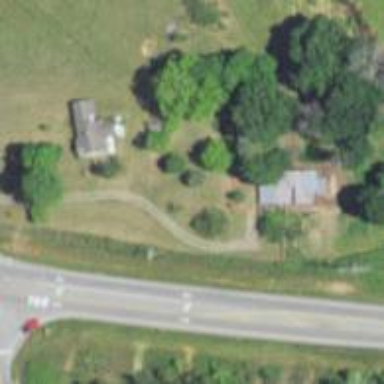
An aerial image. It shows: Driveway leading to service road.